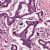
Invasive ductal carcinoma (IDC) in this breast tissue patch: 1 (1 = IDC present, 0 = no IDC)